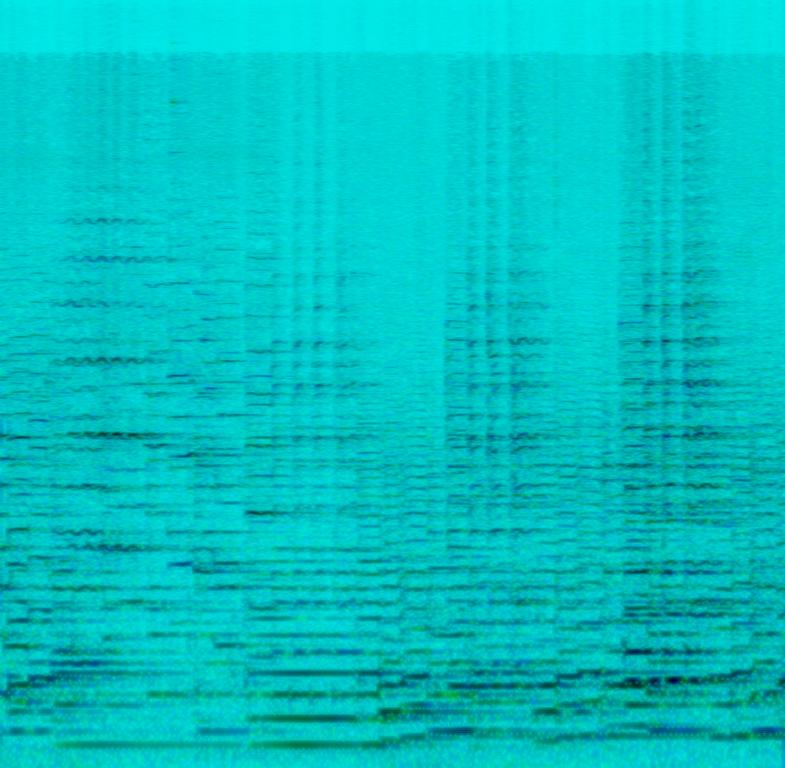
The low quality recording features an orchestral music played by wide violin melody and low cello. It sounds emotional and passionate - like something you would hear in old cartoons.